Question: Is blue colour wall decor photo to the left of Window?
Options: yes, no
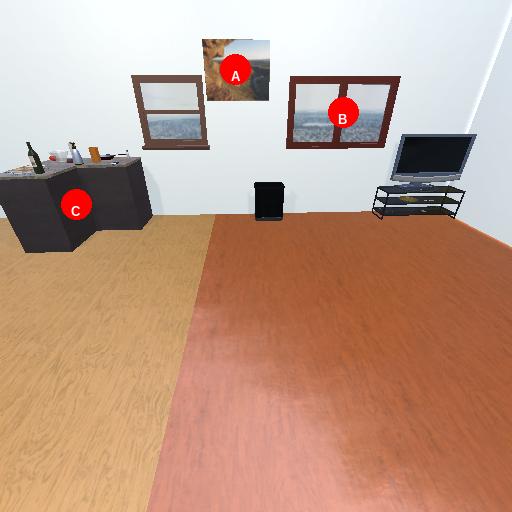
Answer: yes